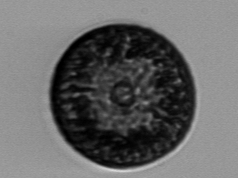
Label: Coscinodiscus